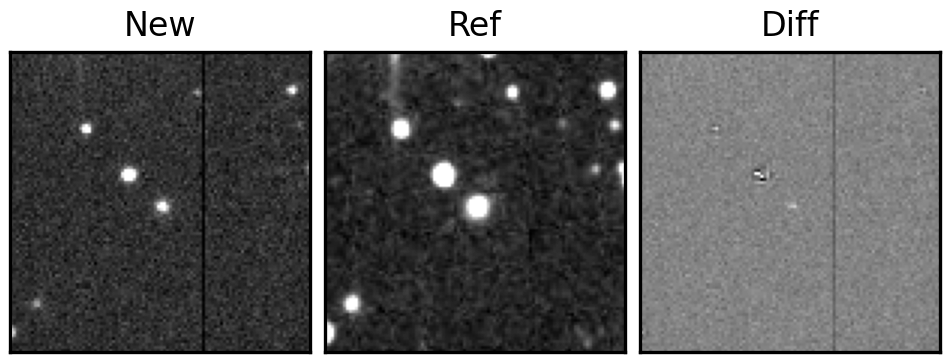
Label: real